Question: I am executing a simple query on SSMS:
'''
SELECT TOP (10) *
FROM pitch_aggregate
WHERE BAT_NAME_FULL = 'A.J. Burnett';
'''
that is returning nothing when I manually type in A.J. Burnett. However, when I copy the output from the screenshot below (right-click, copy, paste) into the above query, it returns rows as expected. Visually, there is no difference between what I typed in manually and copied/pasted.
Please see the following screenshot:
[A.J. Burnett as in the data]

This query:
'''
SELECT BAT_NAME_FULL
FROM pitch_aggregate
WHERE BAT_NAME_FULL LIKE '%Burnett%'
AND BAT_NAME_FULL LIKE '%'+CHAR(9)+'%'
OR BAT_NAME_FULL LIKE '%'+CHAR(10)+'%'
OR BAT_NAME_FULL LIKE '%'+CHAR(11)+'%';
'''
returns nothing.
This query:
'''
SELECT TOP (1) CONVERT(varbinary(100),BAT_NAME_FULL)
FROM pitch_aggregate;
'''
returns
0x412E4A2E204275726E657474
This query:
'''
SELECT *
FROM pitch_aggregate
WHERE BAT_NAME_FULL LIKE '%A.J.%'
ORDER BY BAT_NAME_FULL
;
'''
returns multiple rows, including those with A.J. Burnett.
Building on the previous query:
'''
SELECT *
FROM pitch_aggregate
WHERE BAT_NAME_FULL LIKE '%A.J. B%'
ORDER BY BAT_NAME_FULL;
'''
returns multiple rows, including those with A.J. Burnett.
Mystery solved! The correct space character should have an ASCII code of 32, but it was encoded as 160 in the table.
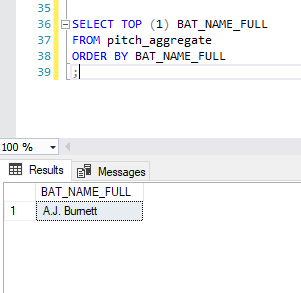
Answer: Mystery solved! The correct space character should have an ASCII code of 32, but it was encoded as 160 in the table.